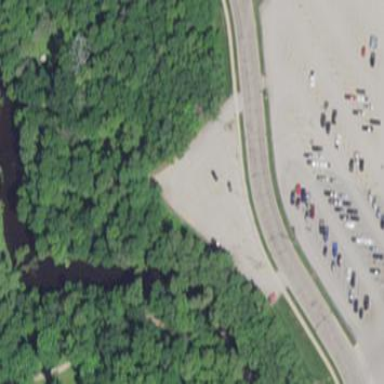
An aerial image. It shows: Parking area.